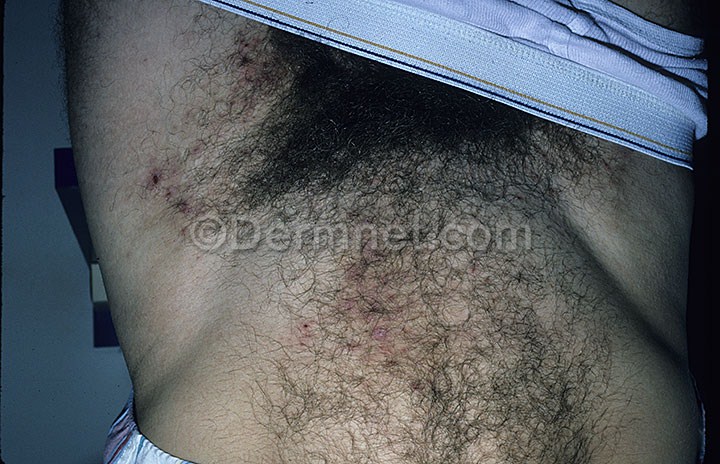
Disease: Bullous Disease Photos